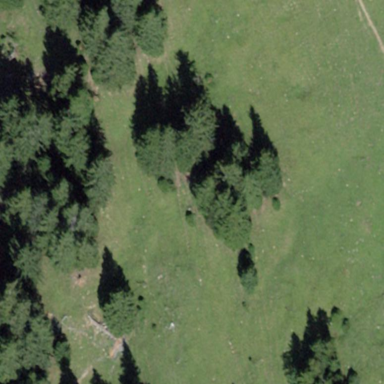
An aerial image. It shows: Forest area.